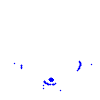
Particle: electron